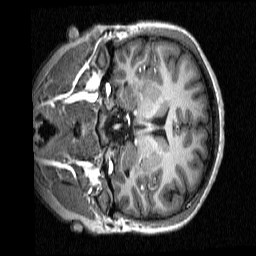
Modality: T1w
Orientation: coronal